Question: I am trying to solve the following formula in Python:

The issue is with Python's 'math.cos(x)'. If I do 'math.cos(120)', I get '0.8141809705265618' which is wrong. It should be -0.5.
I am new to Python so it could be something I've overlooked, but this really has me stumped.
I have written this so far: 'math.sqrt(116**2+26**2-2*116*26*(math.cos(120)))'
It gives me '96.02531117254335' which is incorrect, it should be 130.95037.
Any ideas on fixing this?
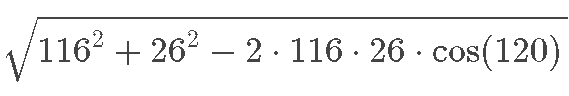
Answer: You should convert your degree angle in radians:
'''
math.sqrt(116**2+26**2-2*116*26*(math.cos(math.radians(120))))
'''